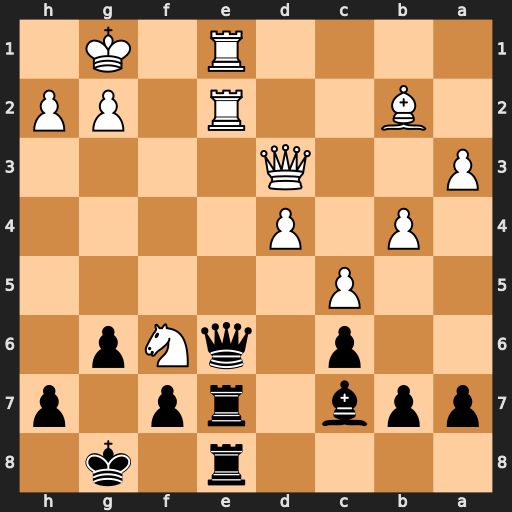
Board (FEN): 4r1k1/ppb1rp1p/2p1qNp1/2P5/1P1P4/P2Q4/1B2R1PP/4R1K1
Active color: b
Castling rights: -
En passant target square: -
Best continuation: Qxf6 d5 Qxb2 Rxb2 Rxe1+